Frequency: 55000
Velocity: 0,1705
Power: 21,6
Pulse duration: 0,0000001
Pass count: 1
Magnification: 10
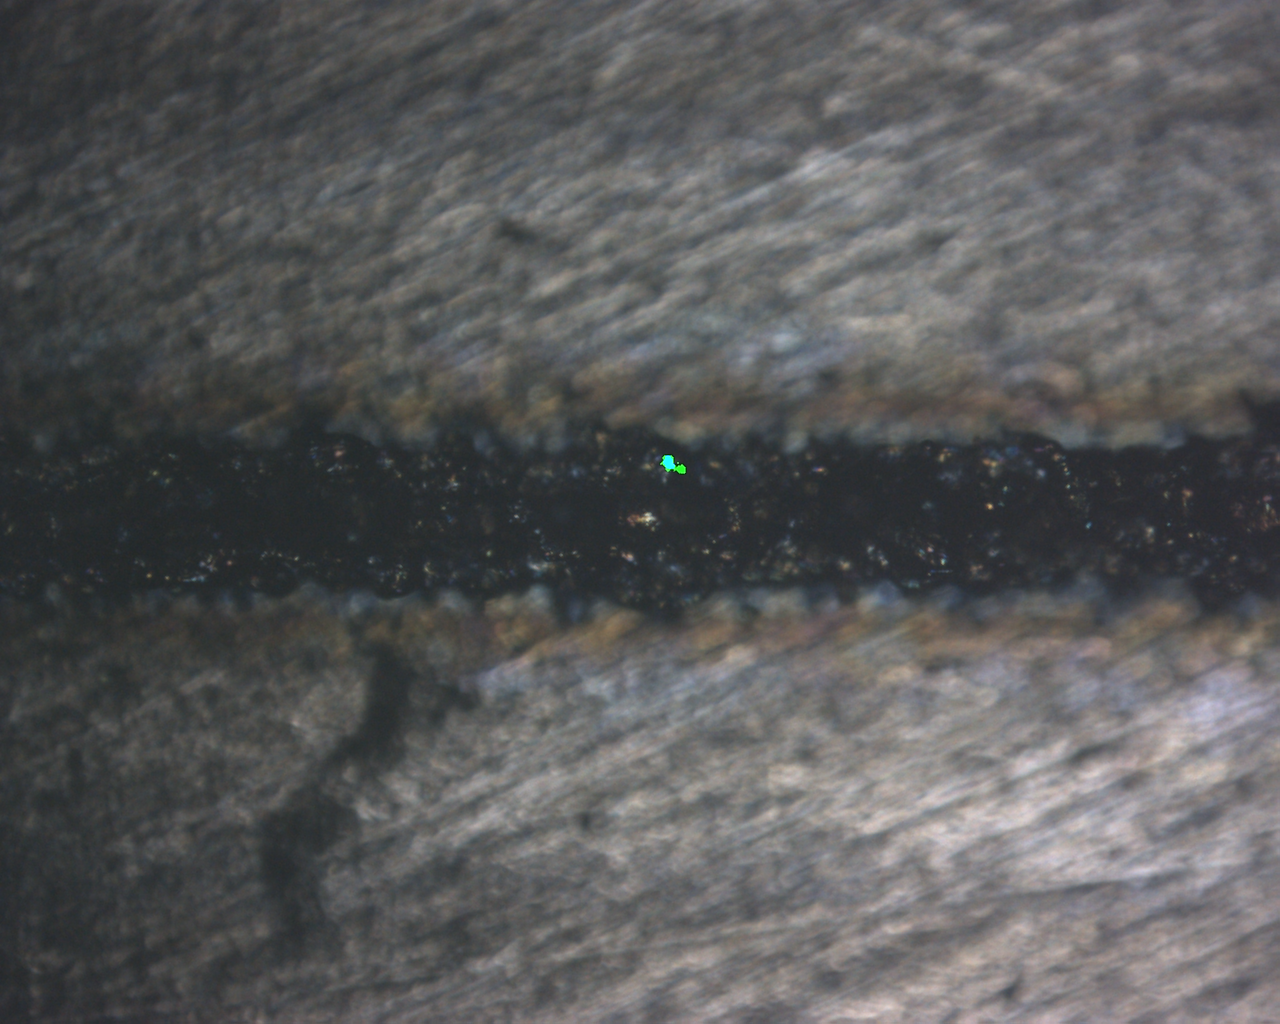
Measured width: 149.184
Other width: 59.958